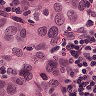
Metastatic tissue present: yes